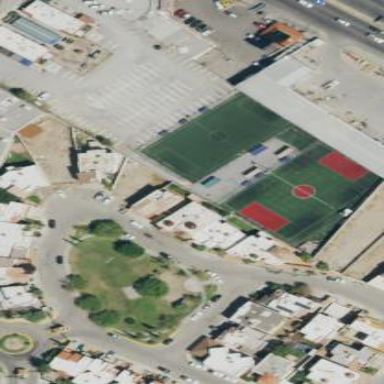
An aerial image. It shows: Soccer pitch for leisureland activities.